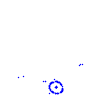
Particle: proton